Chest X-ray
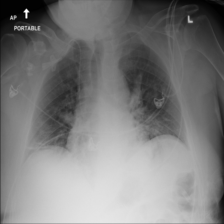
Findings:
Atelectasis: positive
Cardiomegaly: negative
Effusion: negative
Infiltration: positive
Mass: negative
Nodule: negative
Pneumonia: negative
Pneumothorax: negative
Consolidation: positive
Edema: negative
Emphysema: negative
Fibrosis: negative
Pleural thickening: negative
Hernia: negative